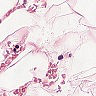
Metastatic tissue present: no